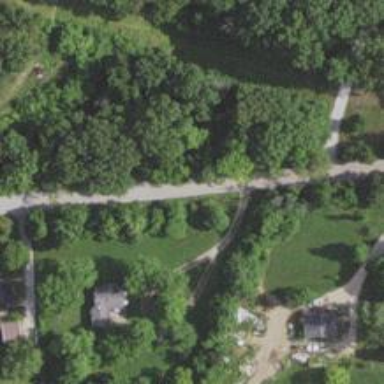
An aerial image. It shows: Driveway.